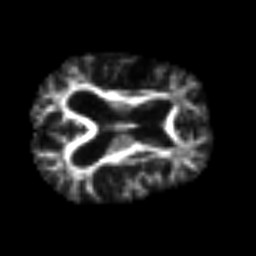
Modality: FA
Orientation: axial
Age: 69
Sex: male
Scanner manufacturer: siemens
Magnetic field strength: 3 T
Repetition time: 3.2 s
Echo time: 0.081 s